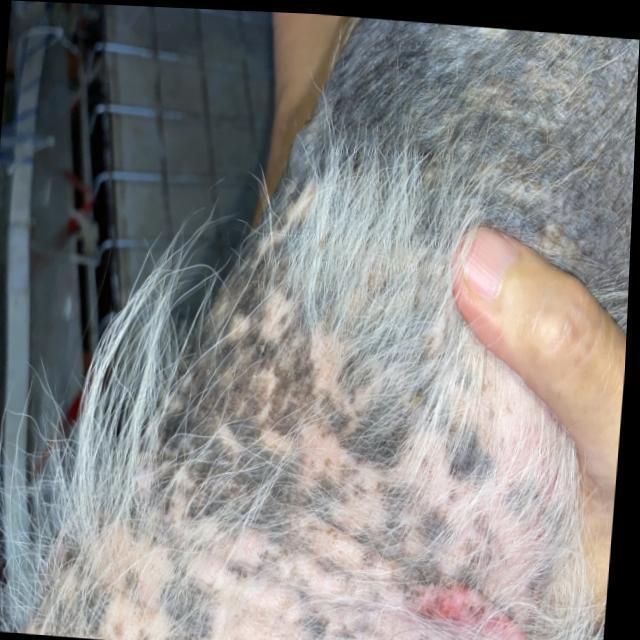
Canine demodicosis (Demodex mange) — caused by Demodex canis mites. Presents with alopecia, follicular papules, pustules, and comedones. Often localized on face and forelimbs.